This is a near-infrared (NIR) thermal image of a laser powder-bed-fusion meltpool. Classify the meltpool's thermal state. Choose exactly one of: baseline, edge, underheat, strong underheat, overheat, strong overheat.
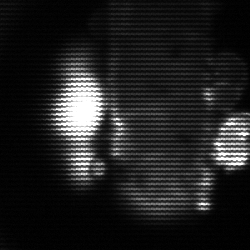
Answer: strong underheat